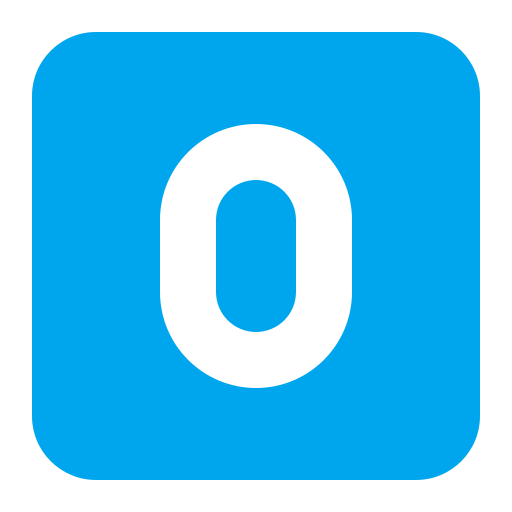
keycap 0 flat